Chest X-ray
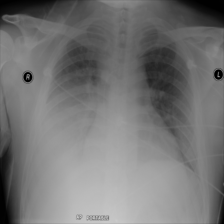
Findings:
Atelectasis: positive
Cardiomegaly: negative
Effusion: positive
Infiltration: negative
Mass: negative
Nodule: negative
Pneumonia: negative
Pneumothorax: negative
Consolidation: negative
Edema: negative
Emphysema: negative
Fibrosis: negative
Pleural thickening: negative
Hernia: negative